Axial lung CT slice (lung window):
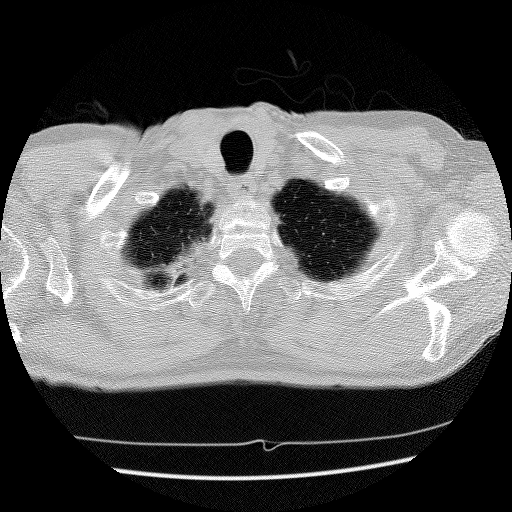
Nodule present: no